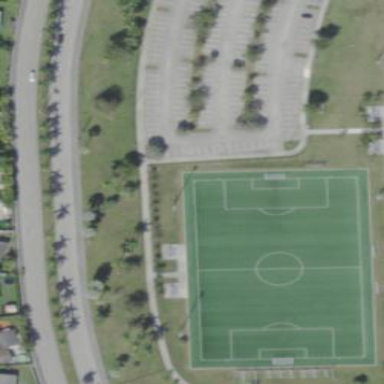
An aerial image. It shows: Soccer pitch for outdoor sports and leisure activities.